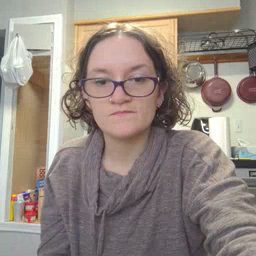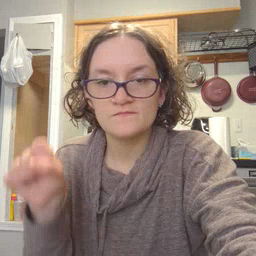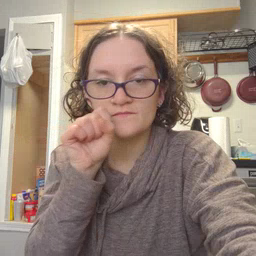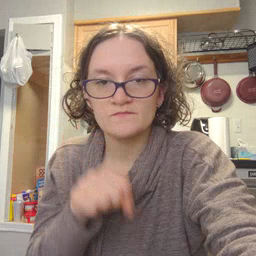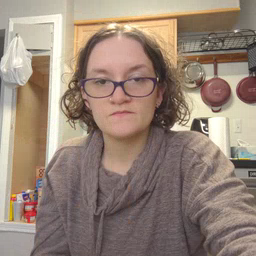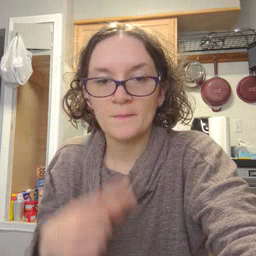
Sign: carrot